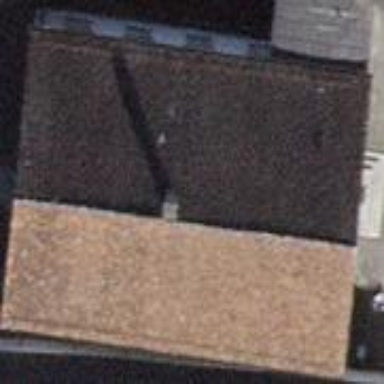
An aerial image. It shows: Building with tiled roof.